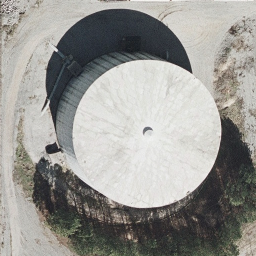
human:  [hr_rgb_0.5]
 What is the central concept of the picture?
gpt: storage tanks